Question: I developed a Pocket PC app.
It works but i wanna add a new (without data) row in a combobox:
'''
SqlCeCommand sql3 = new SqlCeCommand("SELECT (ACM_EMPL.NUM_EMPL + '~' + ACM_EMPL.NOM_EMPL) AS NUM_EMPL FROM ACM_EMPL INNER JOIN ACM_ACT ON ACM_EMPL.NUM_EMPL = ACM_ACT.NUM_EMPL WHERE (ACM_ACT.NUM_ACTIVO = '" + oc.Text + "'AND ACM_ACT.NUM_CIA = '" + CIA.Text + "' AND ACM_ACT.NUM_TIPO = '" + TIPO.Text + "' AND ACM_ACT.SUB_NUM_ACT = '" + SUBNUM.Text + "') ", conn);
sql3.ExecuteNonQuery();
SqlCeDataAdapter cb3 = new SqlCeDataAdapter(sql3);
DataTable dt3 = new DataTable();
cb3.Fill(dt3);
foreach (DataRow dr3 in dt3.Rows)
{
ma.cmbEmpleado.SelectedValue = dr3["NUM_EMPL"].ToString();
}
'''
It shows:
I wanna add a "-select-" or a " " Row, how could i do it? i tryed with
'''
dt3.Rows.Add("----------");
'''
and things like these, but it doesnt work!.
Thank you
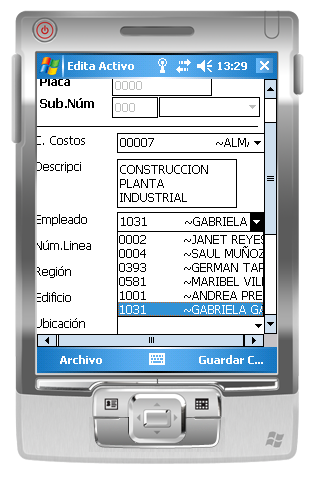
Answer: try this:
'''
SqlCeCommand sql3 = new SqlCeCommand("SELECT (ACM_EMPL.NUM_EMPL + '~' + ACM_EMPL.NOM_EMPL) AS NUM_EMPL FROM ACM_EMPL INNER JOIN ACM_ACT ON ACM_EMPL.NUM_EMPL = ACM_ACT.NUM_EMPL WHERE (ACM_ACT.NUM_ACTIVO = '" + oc.Text + "'AND ACM_ACT.NUM_CIA = '" + CIA.Text + "' AND ACM_ACT.NUM_TIPO = '" + TIPO.Text + "' AND ACM_ACT.SUB_NUM_ACT = '" + SUBNUM.Text + "') ", conn);
sql3.ExecuteNonQuery();
SqlCeDataAdapter cb3 = new SqlCeDataAdapter(sql3);
DataTable dt3 = new DataTable();
cb3.Fill(dt3);
if (dt3.Rows.Count > 0)
{
ma.cmbEmpleado.DataSource = dt;
ma.cmbEmpleado.DataValueField = dt3.Columns["NUM_EMPL"].ToString();
ma.cmbEmpleado.DataTextField = dt3.Columns["NUM_EMPL"].ToString();
}
ma.cmbEmpleado.Items.Insert(0, "---------");
ma.cmbEmpleado.Items[0].Value = "0";
'''